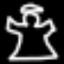
Label: angel